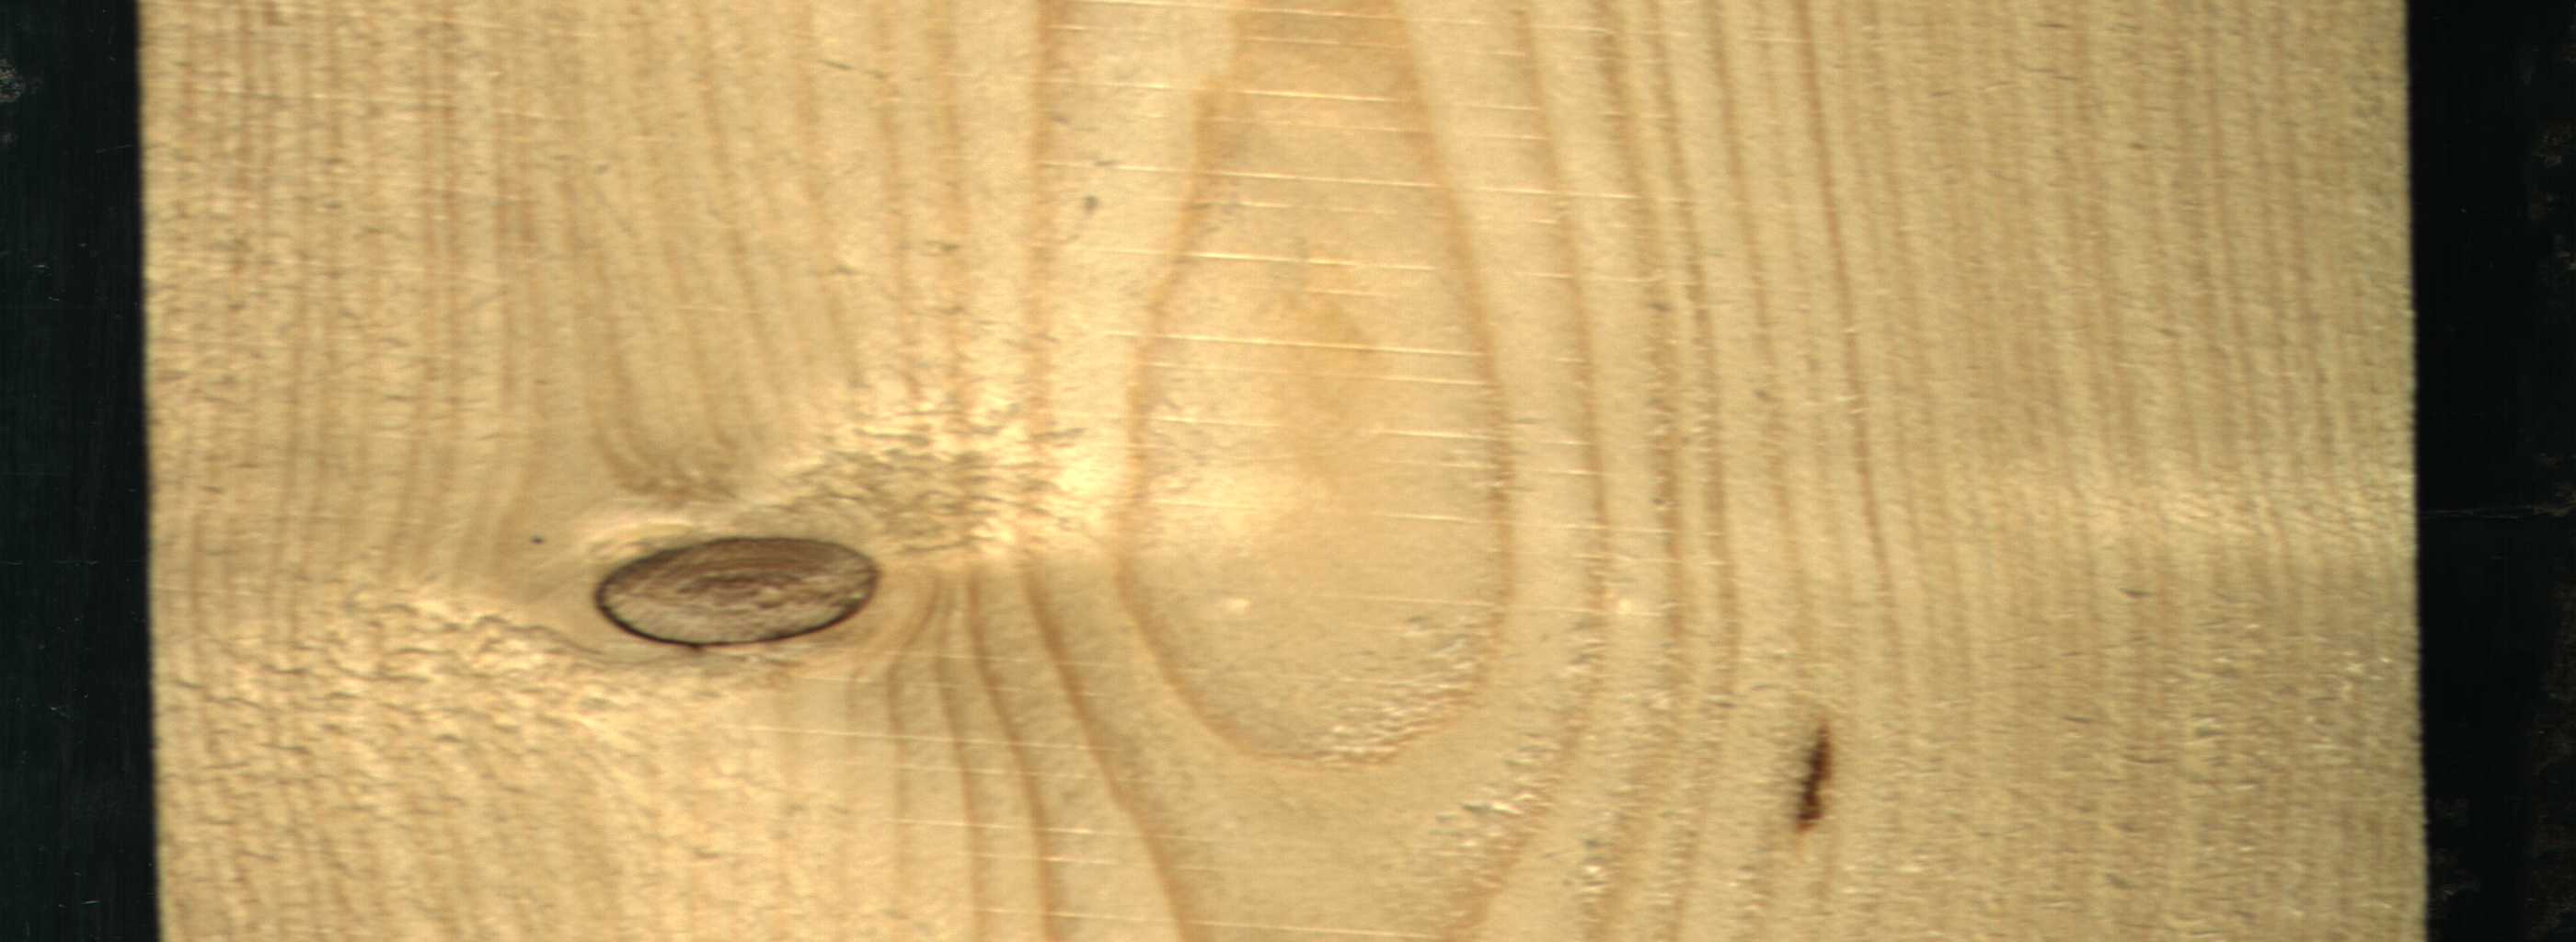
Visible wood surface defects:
resin
Dead_Knot